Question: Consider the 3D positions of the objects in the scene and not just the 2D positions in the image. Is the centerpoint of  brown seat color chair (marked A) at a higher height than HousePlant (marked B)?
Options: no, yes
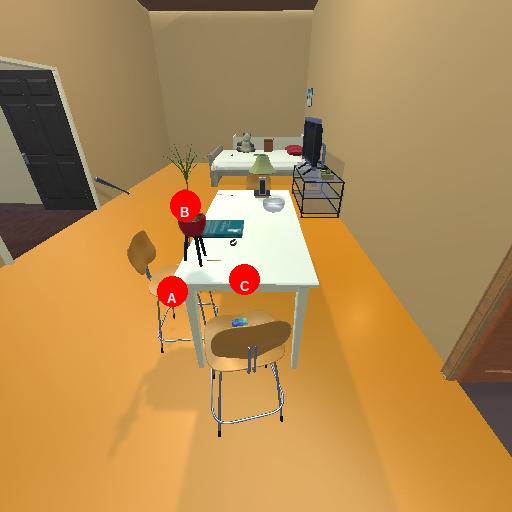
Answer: no